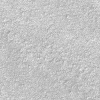
Atmospheric dust classification: not_dusty